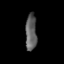
Tissue: lung
Cell type: Endothelial cells
Senescence score: 0.2249
Nuclear area (px): 406
Mean DAPI intensity: 95.249